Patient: sex M, age 31
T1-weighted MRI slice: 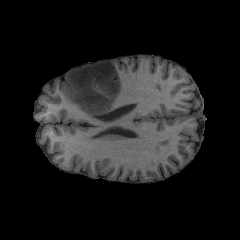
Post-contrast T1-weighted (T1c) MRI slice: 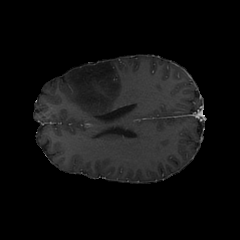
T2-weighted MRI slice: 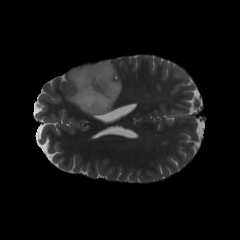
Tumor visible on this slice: yes
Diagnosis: Astrocytoma, IDH-mutant
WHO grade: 2